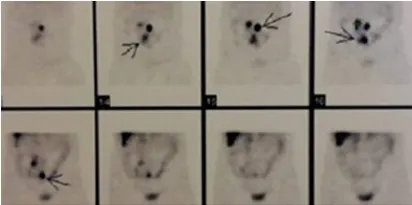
Octreoscan with high uptake areas of somatostatin analogue in the abdomen with mesenteric lymph node metastasis.
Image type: radiology (scintigraphy)